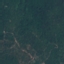
Land use / land cover: Forest